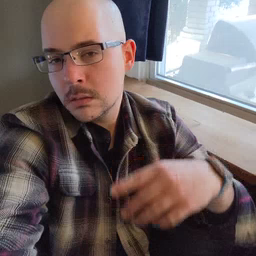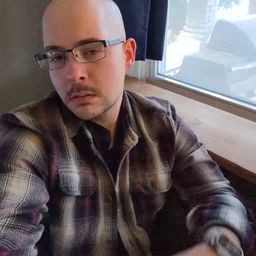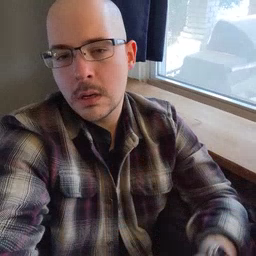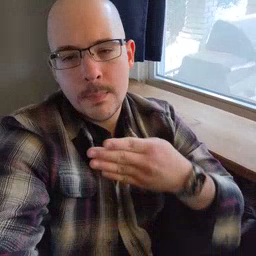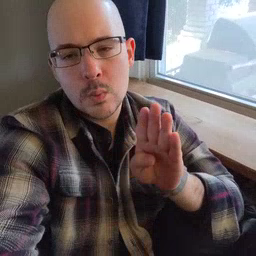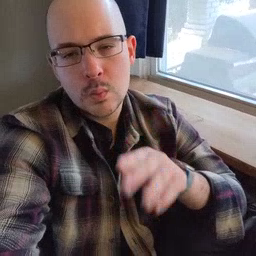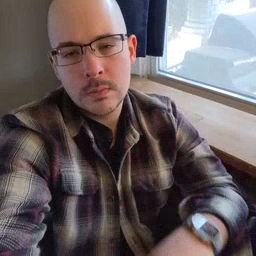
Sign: blue